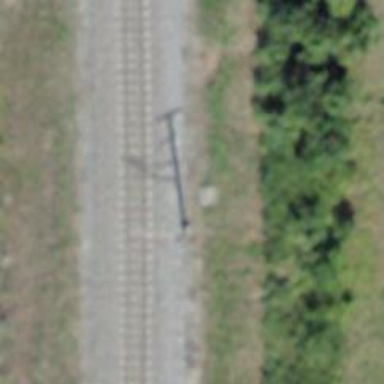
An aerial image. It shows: Catenary mast for power lines.